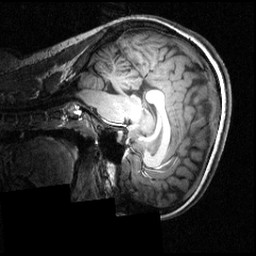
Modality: T1w
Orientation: sagittal
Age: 22
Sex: female
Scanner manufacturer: siemens
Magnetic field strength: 3.951 T
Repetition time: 1.5 s
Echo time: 0.00335 s